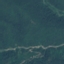
Land use / land cover: Forest